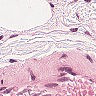
Metastatic tissue present: no